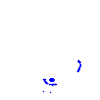
Particle: electron